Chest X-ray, AP view. Patient: 44 years old, sex M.
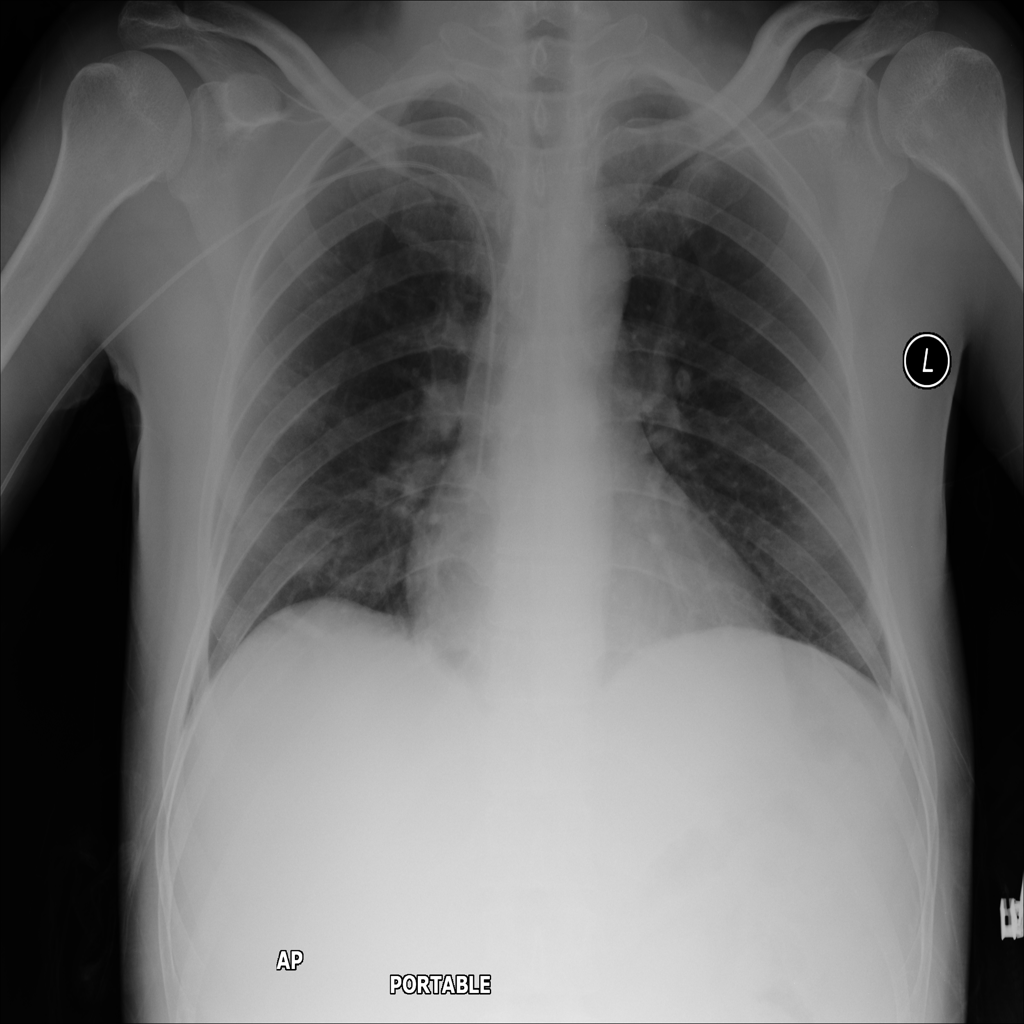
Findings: No Finding